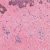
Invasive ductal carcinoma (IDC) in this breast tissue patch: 0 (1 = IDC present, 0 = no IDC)